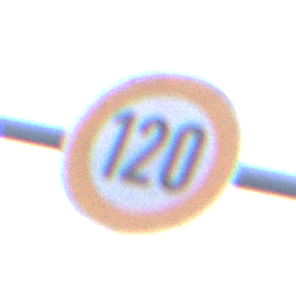
Verkehrszeichen: Geschwindigkeit120
Umgebung: Outdoor, Urban
Tageszeit: SunriseSunset
Wetter: PartlyCloudy
Licht: Natural
Jahreszeit: NotSpecified
Kontrast: LowContrast